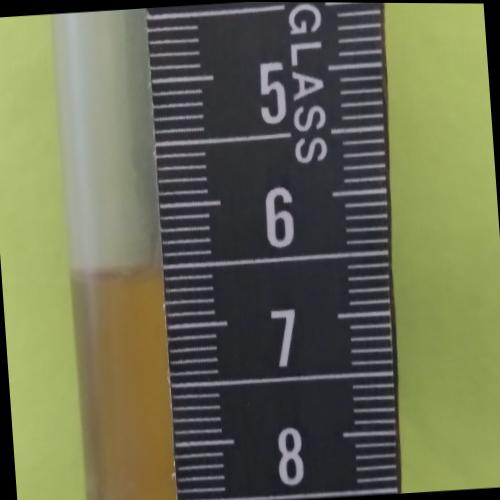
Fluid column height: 6.5 cm